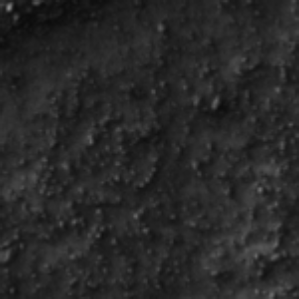
Label: frost